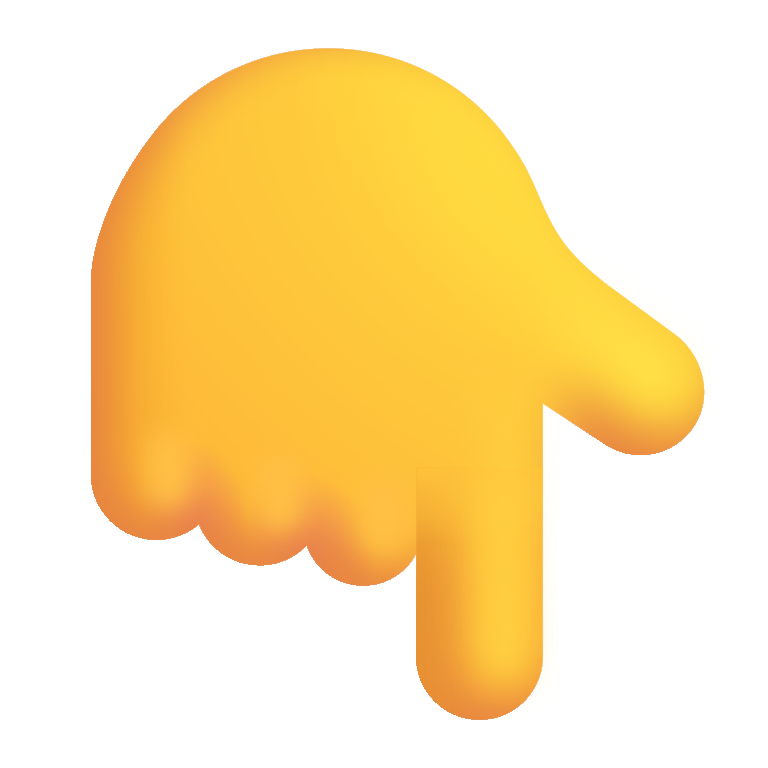
backhand index pointing down color default